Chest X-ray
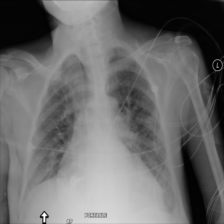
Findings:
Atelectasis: negative
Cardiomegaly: negative
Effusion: positive
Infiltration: negative
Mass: negative
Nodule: negative
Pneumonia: negative
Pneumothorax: negative
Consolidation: negative
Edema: negative
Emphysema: negative
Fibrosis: negative
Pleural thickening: positive
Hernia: negative